Question: Count the number of objects in the diagram.
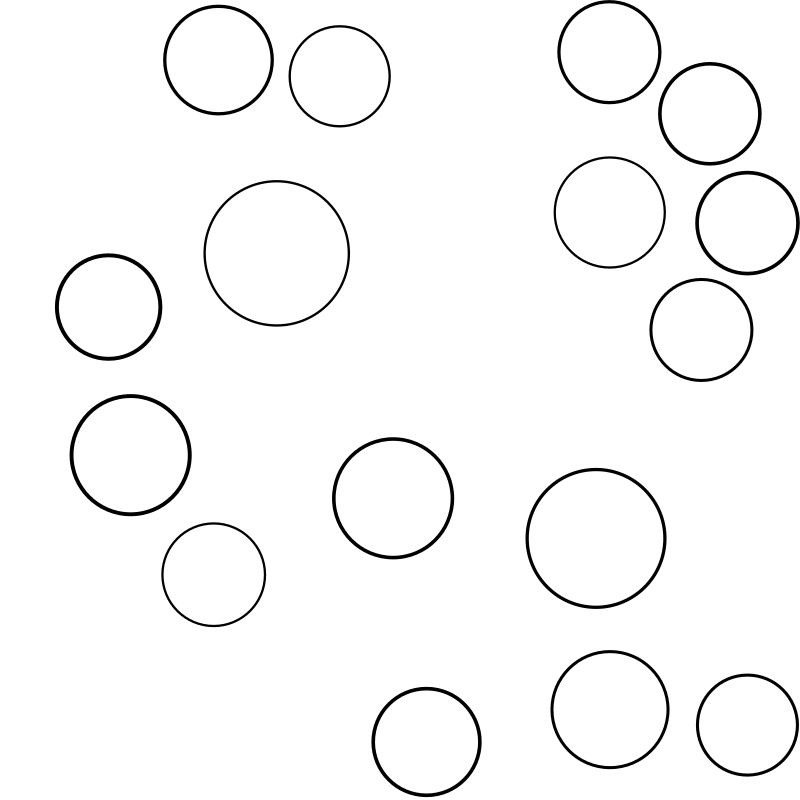
Answer: 16